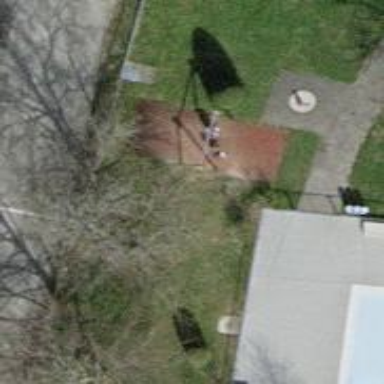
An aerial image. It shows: Playground with swings.